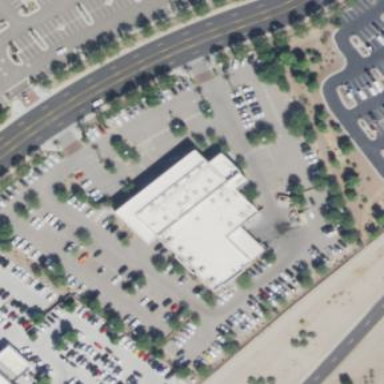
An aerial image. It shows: Building housing car shop.